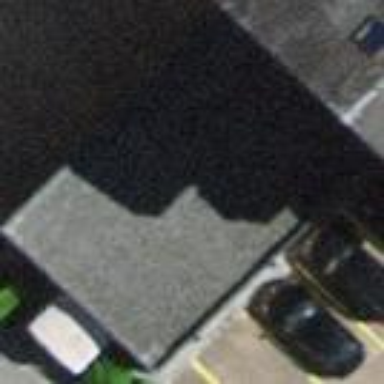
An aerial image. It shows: Group of garages.